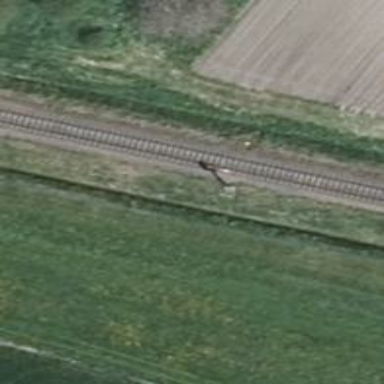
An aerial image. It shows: Light railway signal with light crossing form.